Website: ulta-beauty
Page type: address-validator
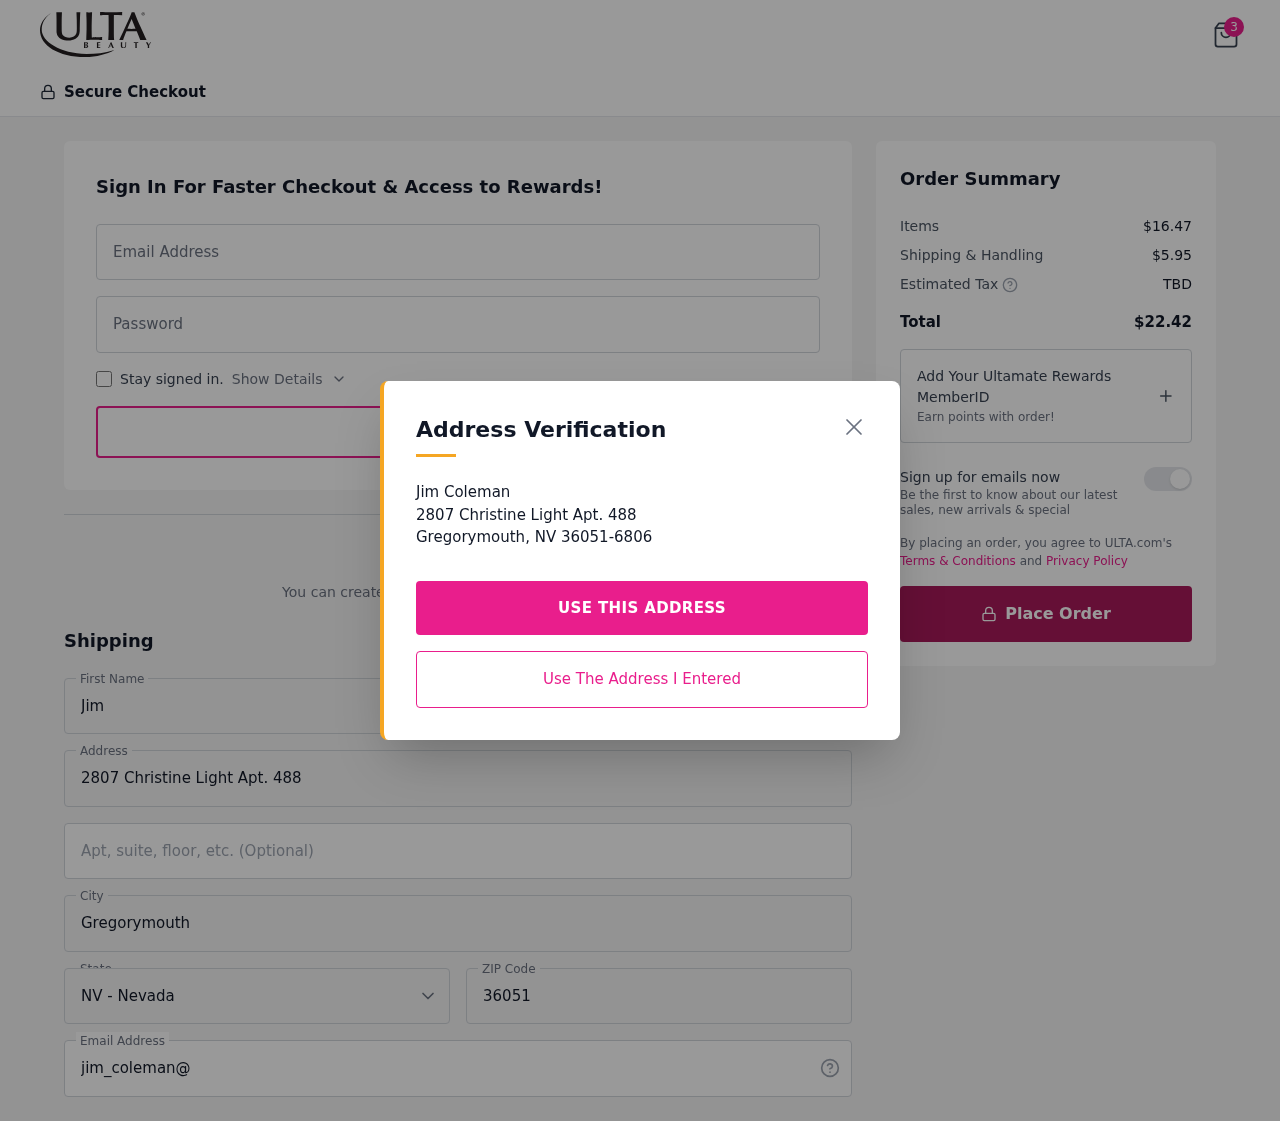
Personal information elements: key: PII_CITY
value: Gregorymouth
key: PII_EMAIL
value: jim_coleman@yahoo.com
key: PII_FIRSTNAME
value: Jim
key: PII_LASTNAME
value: Coleman
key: PII_POSTCODE
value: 36051
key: PII_STATE_ABBR
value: NV
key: PII_STREET
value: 2807 Christine Light Apt. 488
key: PII_STREET2
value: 2807 Christine Light Apt. 488
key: PII_FULLNAME2
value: Jim Coleman
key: PII_PHONE_AREA
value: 488
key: PII_PHONE_AREA_NUMERIC
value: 488
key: PII_CITY2
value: Gregorymouth
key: PII_STATE_ABBR2
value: NV
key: PII_POSTCODE_FULL
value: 36051
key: PII_POSTCODE_EXT
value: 6806
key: PII_POSTCODE_NUMERIC
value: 36051
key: PII_POSTCODE_EXT_NUMERIC
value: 6806
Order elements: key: ORDER_NUM_ITEMS
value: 3
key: ORDER_SUBTOTAL
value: $16.47
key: ORDER_SHIPPING_COST
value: $5.95
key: ORDER_TOTAL
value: $22.42